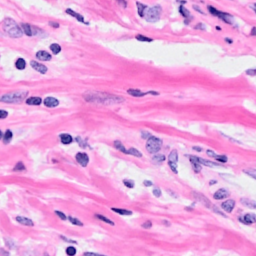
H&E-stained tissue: Breast